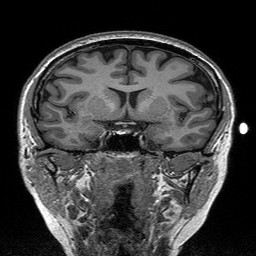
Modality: T1w
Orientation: sagittal
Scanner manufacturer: siemens
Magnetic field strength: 3 T
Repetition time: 2.3 s
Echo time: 0.00298 s